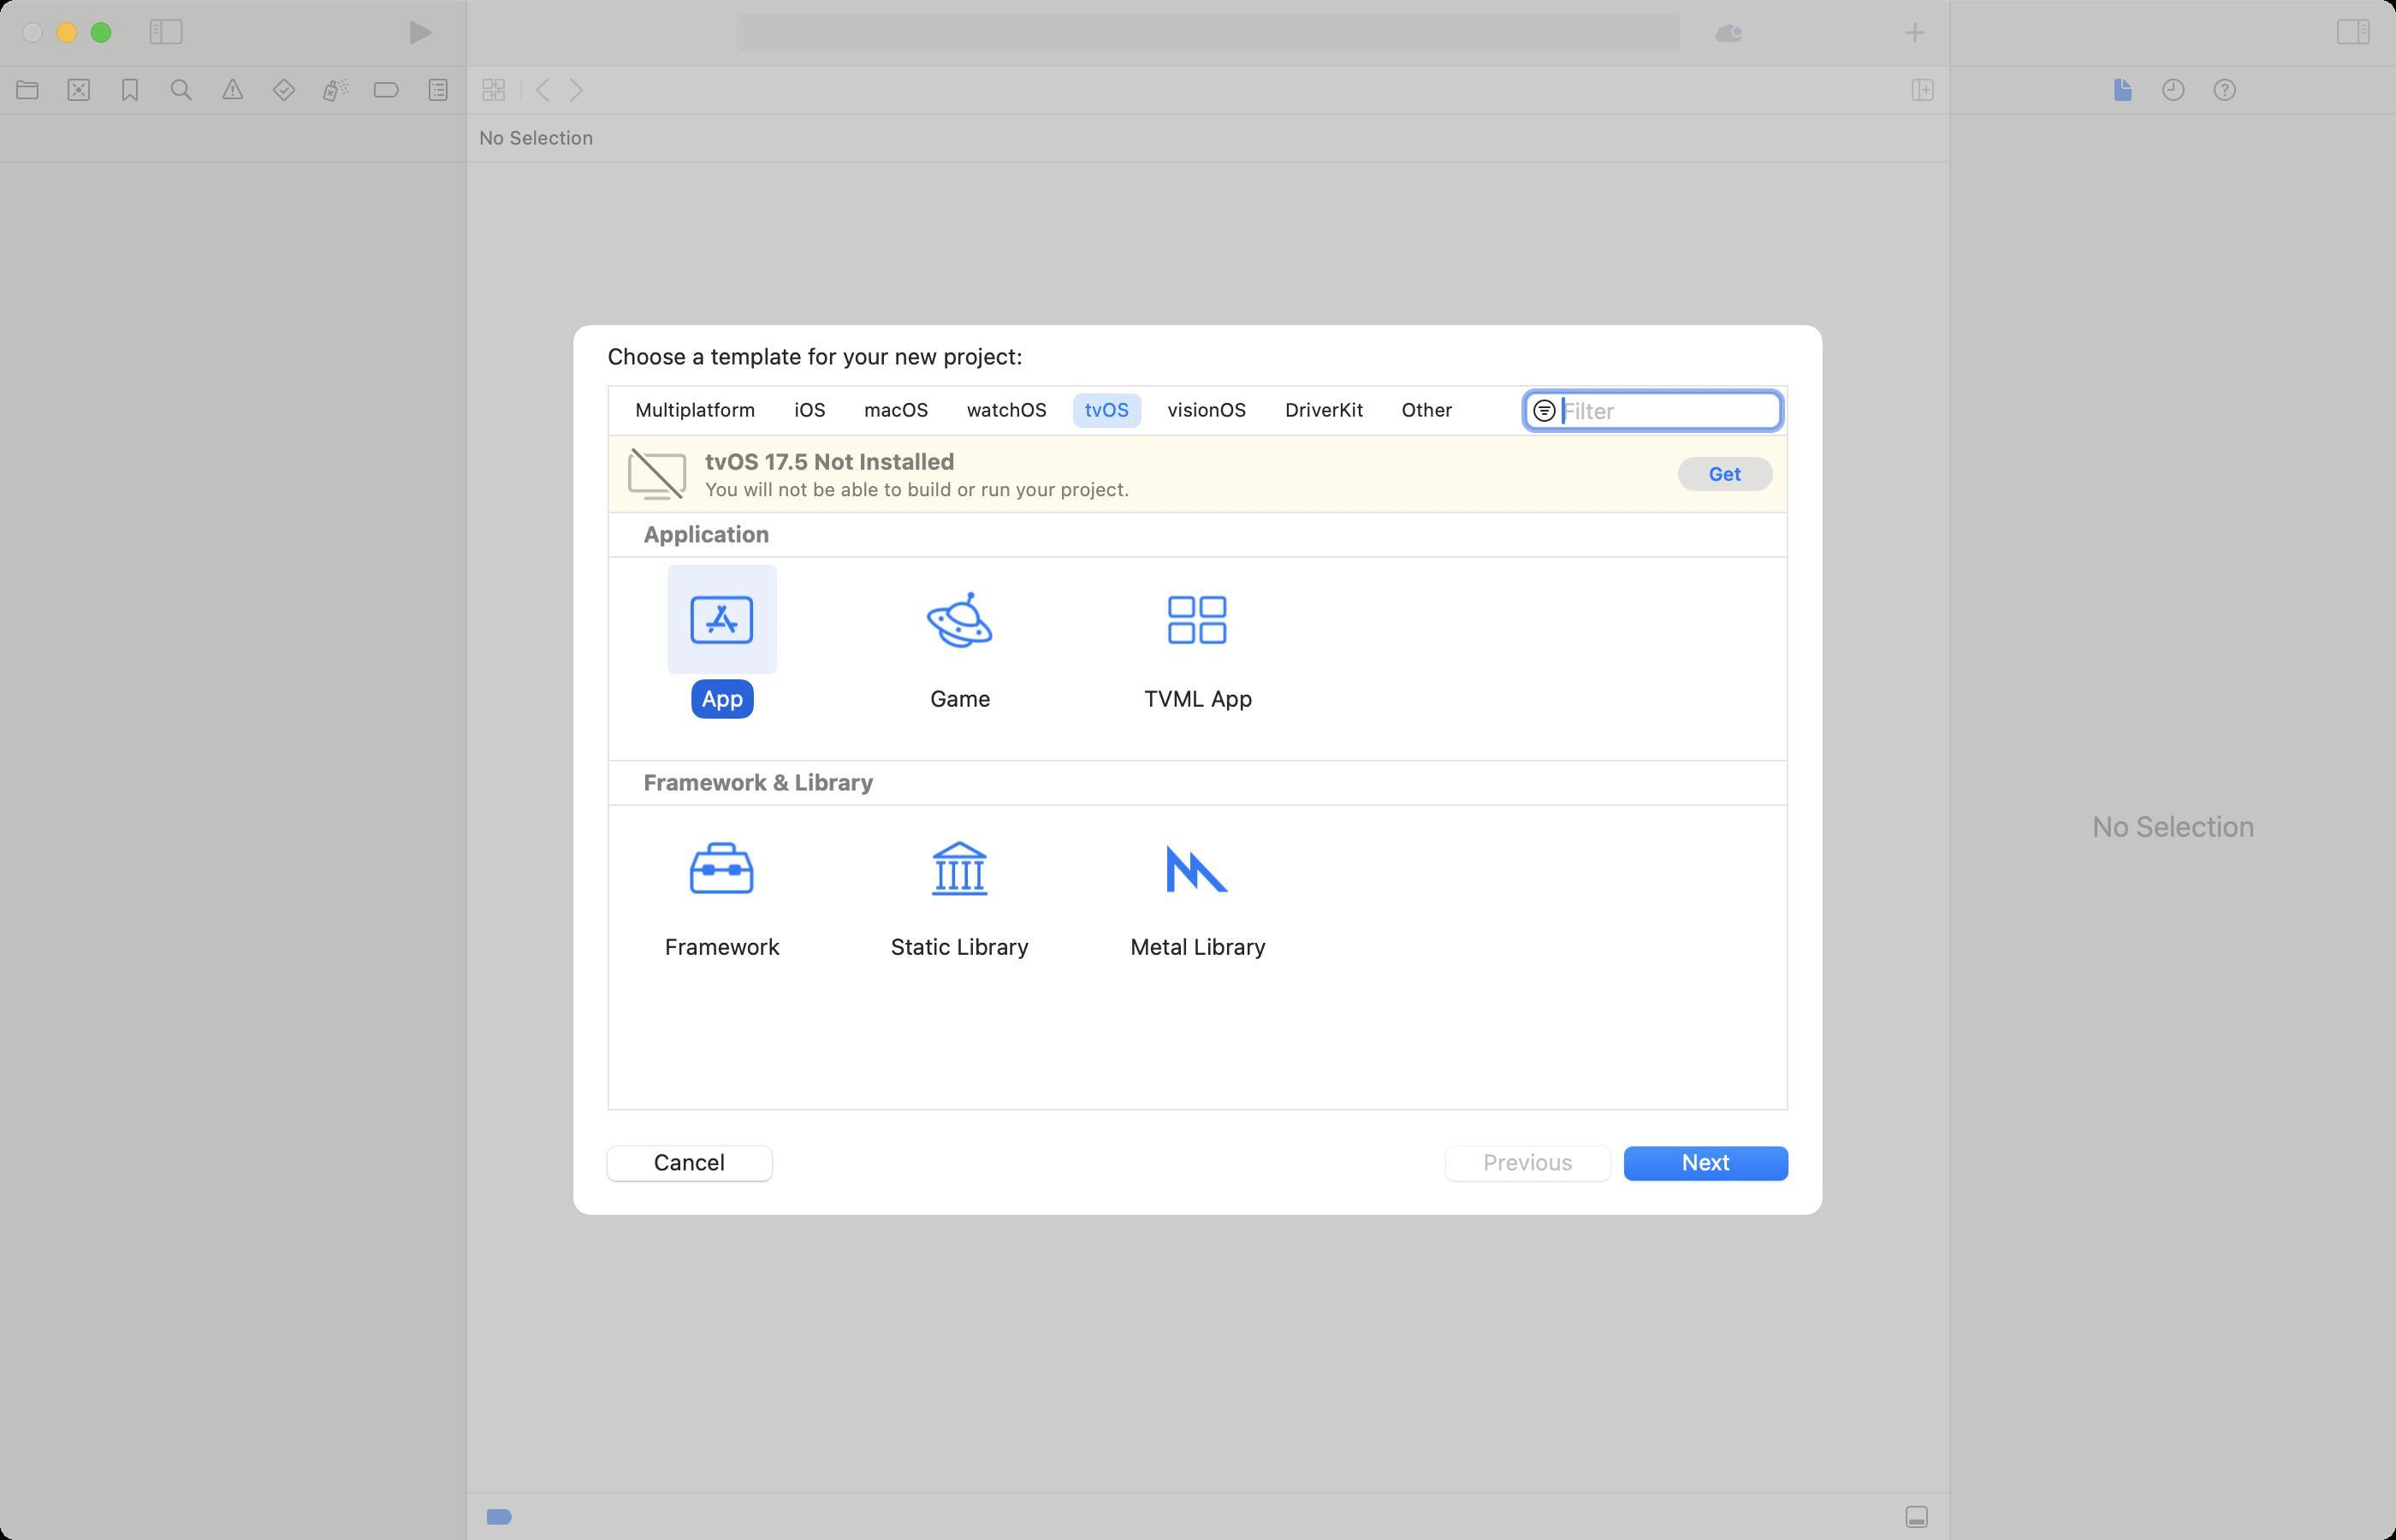
Accessibility tree:
{"name": "", "role": "AXWindow", "description": null, "role_description": "standard window", "value": null, "position": "164.00;127.00", "size": "1400;900", "children": [{"name": null, "role": "AXSplitGroup", "description": null, "role_description": "split group", "value": null, "position": "0.00;0.00", "size": "1400;900", "children": [{"name": null, "role": "AXGroup", "description": "navigator", "role_description": "group", "value": null, "position": "0.00;0.00", "size": "272;900", "children": [{"name": "", "role": "AXRadioButton", "description": "Project", "role_description": "radio button", "value": 0, "position": "1.00;39.00", "size": "30;27", "children": []}, {"name": "", "role": "AXRadioButton", "description": "Source Control", "role_description": "radio button", "value": 0, "position": "31.00;39.00", "size": "30;27", "children": []}, {"name": "", "role": "AXRadioButton", "description": "Bookmarks", "role_description": "radio button", "value": 0, "position": "61.00;39.00", "size": "30;27", "children": []}, {"name": "", "role": "AXRadioButton", "description": "Find", "role_description": "radio button", "value": 0, "position": "91.00;39.00", "size": "30;27", "children": []}, {"name": "", "role": "AXRadioButton", "description": "Issues", "role_description": "radio button", "value": 0, "position": "121.00;39.00", "size": "30;27", "children": []}, {"name": "", "role": "AXRadioButton", "description": "Tests", "role_description": "radio button", "value": 0, "position": "151.00;39.00", "size": "30;27", "children": []}, {"name": "", "role": "AXRadioButton", "description": "Debug", "role_description": "radio button", "value": 0, "position": "181.00;39.00", "size": "30;27", "children": []}, {"name": "", "role": "AXRadioButton", "description": "Breakpoints", "role_description": "radio button", "value": 0, "position": "211.00;39.00", "size": "30;27", "children": []}, {"name": "", "role": "AXRadioButton", "description": "Reports", "role_description": "radio button", "value": 0, "position": "241.00;39.00", "size": "30;27", "children": []}]}, {"name": null, "role": "AXSplitter", "description": null, "role_description": "splitter", "value": 272.0, "position": "272.00;38.00", "size": "1;862", "children": []}, {"name": null, "role": "AXGroup", "description": "editor area", "role_description": "group", "value": null, "position": "273.00;0.00", "size": "866;900", "children": [{"name": null, "role": "AXSplitGroup", "description": null, "role_description": "split group", "value": null, "position": "273.00;0.00", "size": "866;900", "children": [{"name": null, "role": "AXSplitGroup", "description": null, "role_description": "split group", "value": null, "position": "273.00;0.00", "size": "866;900", "children": [{"name": null, "role": "AXGroup", "description": null, "role_description": "group", "value": null, "position": "273.00;0.00", "size": "866;900", "children": [{"name": null, "role": "AXGroup", "description": null, "role_description": "group", "value": null, "position": "273.00;0.00", "size": "866;900", "children": [{"name": null, "role": "AXSplitGroup", "description": null, "role_description": "split group", "value": null, "position": "273.00;0.00", "size": "866;900", "children": [{"name": null, "role": "AXStaticText", "description": null, "role_description": "text", "value": "No Editor", "position": "667.00;473.50", "size": "78;20", "children": []}]}, {"name": null, "role": "AXGroup", "description": "Jump Bar", "role_description": "group", "value": null, "position": "273.00;67.00", "size": "866;28", "children": [{"name": null, "role": "AXPopUpButton", "description": null, "role_description": "pop up button", "value": "No Selection", "position": "273.00;67.00", "size": "88;27", "children": []}]}]}, {"name": null, "role": "AXGroup", "description": "Tab Bar", "role_description": "group", "value": null, "position": "273.00;39.00", "size": "866;28", "children": [{"name": "", "role": "AXButton", "description": "Related Items", "role_description": "button", "value": null, "position": "277.00;39.00", "size": "23;27", "children": []}, {"name": "", "role": "AXButton", "description": "Go Back", "role_description": "button", "value": null, "position": "309.00;39.00", "size": "18;27", "children": []}, {"name": "", "role": "AXButton", "description": "Go Forward", "role_description": "button", "value": null, "position": "327.00;39.00", "size": "18;27", "children": []}, {"name": "", "role": "AXButton", "description": "Add Editor on Right", "role_description": "button", "value": null, "position": "1112.00;39.00", "size": "23;27", "children": []}]}]}]}, {"name": null, "role": "AXGroup", "description": "debug bar", "role_description": "group", "value": null, "position": "273.00;873.00", "size": "866;27", "children": [{"name": "", "role": "AXCheckBox", "description": "Breakpoints", "role_description": "toggle button", "value": 1, "position": "277.00;873.00", "size": "30;27", "children": []}, {"name": "", "role": "AXButton", "description": "show debug area", "role_description": "button", "value": null, "position": "1105.00;873.00", "size": "30;27", "children": []}]}]}]}, {"name": null, "role": "AXSplitter", "description": null, "role_description": "splitter", "value": 866.0, "position": "1139.00;38.00", "size": "1;862", "children": []}, {"name": null, "role": "AXGroup", "description": "inspector", "role_description": "group", "value": null, "position": "1140.00;0.00", "size": "260;900", "children": [{"name": null, "role": "AXStaticText", "description": null, "role_description": "text", "value": "No Selection", "position": "1218.50;473.00", "size": "103;20", "children": []}, {"name": "", "role": "AXRadioButton", "description": "File Inspector", "role_description": "radio button", "value": 1, "position": "1225.00;39.00", "size": "30;27", "children": []}, {"name": "", "role": "AXRadioButton", "description": "History Inspector", "role_description": "radio button", "value": 0, "position": "1255.00;39.00", "size": "30;27", "children": []}, {"name": "", "role": "AXRadioButton", "description": "Quick Help Inspector", "role_description": "radio button", "value": 0, "position": "1285.00;39.00", "size": "30;27", "children": []}]}]}, {"name": null, "role": "AXToolbar", "description": null, "role_description": "toolbar", "value": null, "position": "0.00;0.00", "size": "1400;38", "children": [{"name": null, "role": "AXButton", "description": "Hide Navigator", "role_description": "button", "value": null, "position": "76.00;0.00", "size": "42;38", "children": []}, {"name": null, "role": "AXGroup", "description": null, "role_description": "group", "value": null, "position": "176.00;0.00", "size": "92;38", "children": [{"name": "Run", "role": "AXButton", "description": null, "role_description": "button", "value": null, "position": "225.00;7.00", "size": "40;25", "children": []}]}, {"name": null, "role": "AXGroup", "description": null, "role_description": "group", "value": null, "position": "426.00;0.00", "size": "560;38", "children": [{"name": null, "role": "AXGroup", "description": "Activity View", "role_description": "group", "value": null, "position": "430.00;8.00", "size": "552;22", "children": [{"name": null, "role": "AXStaticText", "description": null, "role_description": "text", "value": " ", "position": "970.00;12.00", "size": "8;14", "children": []}]}]}, {"name": null, "role": "AXButton", "description": "Notices", "role_description": "button", "value": null, "position": "995.00;0.00", "size": "30;38", "children": []}, {"name": null, "role": "AXButton", "description": "Library", "role_description": "button", "value": null, "position": "1103.00;0.00", "size": "32;38", "children": []}, {"name": null, "role": "AXButton", "description": "Hide Inspector", "role_description": "button", "value": null, "position": "1354.00;0.00", "size": "42;38", "children": []}]}, {"name": null, "role": "AXButton", "description": null, "role_description": "close button", "value": null, "position": "12.00;11.00", "size": "14;16", "children": []}, {"name": null, "role": "AXButton", "description": null, "role_description": "zoom button", "value": null, "position": "52.00;11.00", "size": "14;16", "children": [{"name": null, "role": "AXGroup", "description": null, "role_description": "group", "value": null, "position": "52.00;11.00", "size": "14;16", "children": [{"name": null, "role": "AXGroup", "description": null, "role_description": "group", "value": null, "position": "52.00;11.00", "size": "14;16", "children": []}]}]}, {"name": null, "role": "AXButton", "description": null, "role_description": "minimize button", "value": null, "position": "32.00;11.00", "size": "14;16", "children": []}, {"name": null, "role": "AXSheet", "description": null, "role_description": "sheet", "value": null, "position": "335.00;190.00", "size": "730;520", "children": [{"name": null, "role": "AXStaticText", "description": null, "role_description": "text", "value": "Choose a template for your new project:", "position": "353.00;200.00", "size": "694;17", "children": []}, {"name": "Cancel", "role": "AXButton", "description": null, "role_description": "button", "value": null, "position": "348.00;665.00", "size": "110;32", "children": []}, {"name": "Previous", "role": "AXButton", "description": null, "role_description": "button", "value": null, "position": "838.00;665.00", "size": "110;32", "children": []}, {"name": "Next", "role": "AXButton", "description": null, "role_description": "button", "value": null, "position": "942.00;665.00", "size": "110;32", "children": []}, {"name": null, "role": "AXGroup", "description": null, "role_description": "group", "value": null, "position": "356.00;226.00", "size": "688;422", "children": [{"name": null, "role": "AXScrollArea", "description": null, "role_description": "scroll area", "value": null, "position": "356.00;299.00", "size": "688;349", "children": [{"name": null, "role": "AXList", "description": "template chooser", "role_description": "collection", "value": null, "position": "356.00;299.00", "size": "688;349", "children": [{"name": null, "role": "AXList", "description": "Application", "role_description": "section", "value": null, "position": "356.00;299.00", "size": "688;141", "children": [{"name": null, "role": "AXStaticText", "description": "Application", "role_description": "text", "value": null, "position": "356.00;299.00", "size": "688;27", "children": []}, {"name": null, "role": "AXGroup", "description": "App", "role_description": "group", "value": null, "position": "360.00;330.00", "size": "124;110", "children": [{"name": null, "role": "AXImage", "description": "", "role_description": "image", "value": null, "position": "399.50;344.25", "size": "45;35", "children": []}]}, {"name": null, "role": "AXGroup", "description": "Game", "role_description": "group", "value": null, "position": "499.00;330.00", "size": "124;110", "children": [{"name": null, "role": "AXImage", "description": "", "role_description": "image", "value": null, "position": "538.75;342.75", "size": "45;38", "children": []}]}, {"name": null, "role": "AXGroup", "description": "TVML App", "role_description": "group", "value": null, "position": "638.00;330.00", "size": "124;110", "children": [{"name": null, "role": "AXImage", "description": "", "role_description": "image", "value": null, "position": "678.75;344.25", "size": "43;35", "children": []}]}]}, {"name": null, "role": "AXList", "description": "Framework & Library", "role_description": "section", "value": null, "position": "356.00;444.00", "size": "688;141", "children": [{"name": null, "role": "AXStaticText", "description": "Framework & Library", "role_description": "text", "value": null, "position": "356.00;444.00", "size": "688;27", "children": []}, {"name": null, "role": "AXGroup", "description": "Framework", "role_description": "group", "value": null, "position": "360.00;475.00", "size": "124;110", "children": [{"name": null, "role": "AXImage", "description": "", "role_description": "image", "value": null, "position": "399.25;489.25", "size": "46;35", "children": []}]}, {"name": null, "role": "AXGroup", "description": "Static Library", "role_description": "group", "value": null, "position": "499.00;475.00", "size": "124;110", "children": [{"name": null, "role": "AXImage", "description": "", "role_description": "image", "value": null, "position": "540.50;488.25", "size": "41;38", "children": []}]}, {"name": null, "role": "AXGroup", "description": "Metal Library", "role_description": "group", "value": null, "position": "638.00;475.00", "size": "124;110", "children": [{"name": null, "role": "AXImage", "description": "", "role_description": "image", "value": null, "position": "678.00;490.25", "size": "44;34", "children": []}]}]}]}]}, {"name": null, "role": "AXTextField", "description": "template filter field", "role_description": "search text field", "value": "", "position": "891.00;229.00", "size": "150;22", "children": [{"name": "toggle_filter", "role": "AXButton", "description": "search", "role_description": "button", "value": null, "position": "891.00;229.00", "size": "15;22", "children": []}]}, {"name": null, "role": "AXRadioGroup", "description": "Platform", "role_description": "radio group", "value": null, "position": "364.00;229.00", "size": "492;22", "children": [{"name": "Multiplatform", "role": "AXRadioButton", "description": null, "role_description": "radio button", "value": 0, "position": "364.00;230.00", "size": "85;20", "children": []}, {"name": "iOS", "role": "AXRadioButton", "description": null, "role_description": "radio button", "value": 0, "position": "457.00;230.00", "size": "33;20", "children": []}, {"name": "macOS", "role": "AXRadioButton", "description": null, "role_description": "radio button", "value": 0, "position": "498.00;230.00", "size": "52;20", "children": []}, {"name": "watchOS", "role": "AXRadioButton", "description": null, "role_description": "radio button", "value": 0, "position": "558.00;230.00", "size": "61;20", "children": []}, {"name": "tvOS", "role": "AXRadioButton", "description": null, "role_description": "radio button", "value": 1, "position": "627.00;230.00", "size": "40;20", "children": []}, {"name": "visionOS", "role": "AXRadioButton", "description": null, "role_description": "radio button", "value": 0, "position": "675.00;230.00", "size": "61;20", "children": []}, {"name": "DriverKit", "role": "AXRadioButton", "description": null, "role_description": "radio button", "value": 0, "position": "744.00;230.00", "size": "60;20", "children": []}, {"name": "Other", "role": "AXRadioButton", "description": null, "role_description": "radio button", "value": 0, "position": "812.00;230.00", "size": "44;20", "children": []}]}, {"name": null, "role": "AXGroup", "description": null, "role_description": "group", "value": null, "position": "356.00;255.00", "size": "688;44", "children": [{"name": null, "role": "AXImage", "description": "tv.slash", "role_description": "image", "value": null, "position": "367.00;262.00", "size": "34;30", "children": []}, {"name": null, "role": "AXStaticText", "description": null, "role_description": "text", "value": "tvOS 17.5 Not Installed", "position": "412.00;261.25", "size": "146;16", "children": []}, {"name": null, "role": "AXStaticText", "description": null, "role_description": "text", "value": "You will not be able to build or run your project.", "position": "412.00;278.75", "size": "248;14", "children": []}, {"name": null, "role": "AXButton", "description": "Get", "role_description": "button", "value": null, "position": "980.50;267.00", "size": "56;20", "children": []}]}]}]}]}